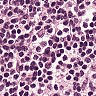
Metastatic tissue present: no